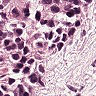
Metastatic tissue present: yes